Question: This macro works with <URL>' options to subtract one histogram from another;
'''
tree1->Draw("hit_PMTid - plain.hit_PMTid");
'''
However its making the wrong axis negative. The result looks like;

As I know the graphs have almost the same shape this is clearly a display of them back to back. How can I get it to change the axis on which it subtracts, from x to y?
Its probably not needed but here is the full macro;
'''
void testReader3(){
TFile * file1 = TFile::Open("alt4aMaskOutput.root");
TTree * tree1 = (TTree*)file1->Get("HitsTree");
tree1->AddFriend("plain = HitsTree", "plainMaskOutput.root");
tree1->Draw("hit_PMTid - plain.hit_PMTid");
}
'''
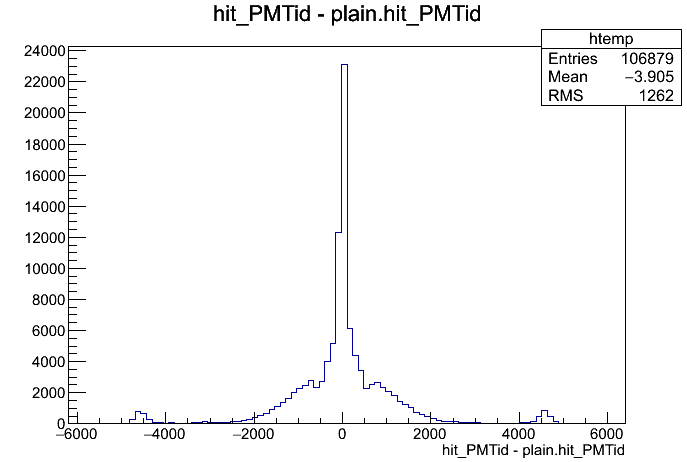
Answer: The command you gave will make a histogram of the difference between the 'hit_PMTid' and 'plain.hit_PMTid' variables for every event of the tree. If instead you want to look at the bin by bin differences in the distributions, you need to fill two histograms, then subtract them (used 'TH1::Add'). As you say, you have to force the same binning. An example of this would be:
'''
void testReader3(){
TFile * file1 = TFile::Open("alt4aMaskOutput.root");
TTree * tree1 = (TTree*)file1->Get("HitsTree");
tree1->AddFriend("plain = HitsTree", "plainMaskOutput.root");
// Draw the two histograms from the tree, specifying the
// output histogram name and binning
tree1->Draw("hit_PMTid>>hist1(100,0,6000)");
tree1->Draw("plain.hit_PMTid>>hist2(100,0,6000)");
// Retrieve the two histograms we just created
TH1* hist1 = gDirectory->Get("hist1");
TH1* hist2 = gDirectory->Get("hist2");
// Subtract
TH1* hist_diff = (TH1*) hist1->Clone("hist_diff");
hist_diff->Add(hist2, -1);
}
'''